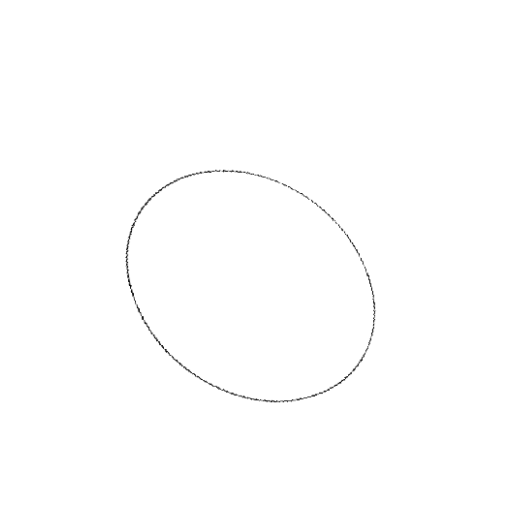
Crossing number: 0